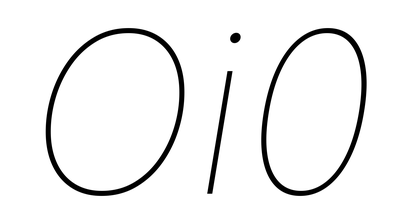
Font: Inter-Italic_Thin_Italic